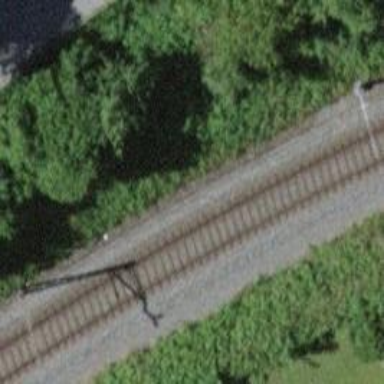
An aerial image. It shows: Single-track railway with electrified contact lines.